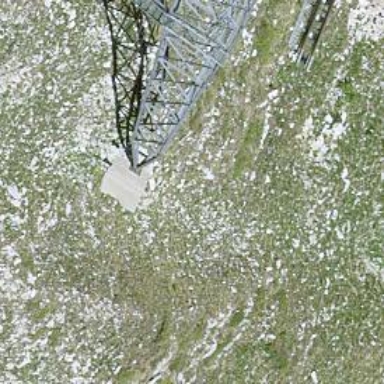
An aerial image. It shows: Pylon for aerialway.